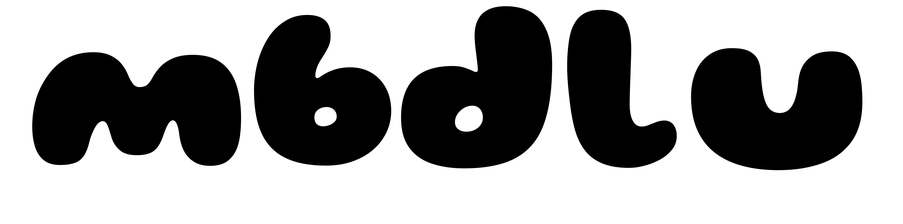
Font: Gluten_Black